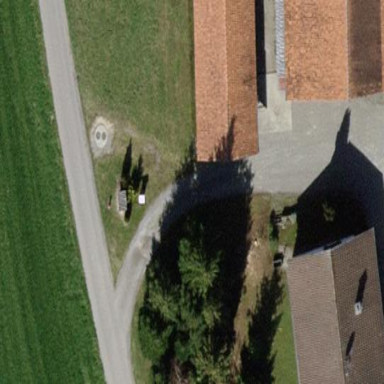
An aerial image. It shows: Farmyard in rural farm setting.